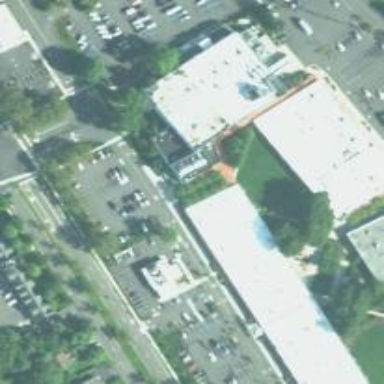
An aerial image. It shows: Supermarket building.